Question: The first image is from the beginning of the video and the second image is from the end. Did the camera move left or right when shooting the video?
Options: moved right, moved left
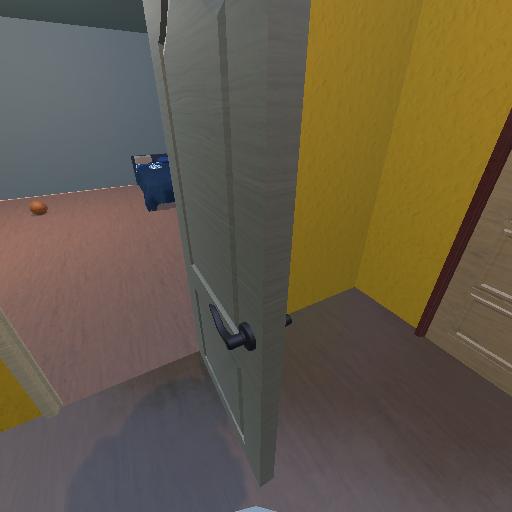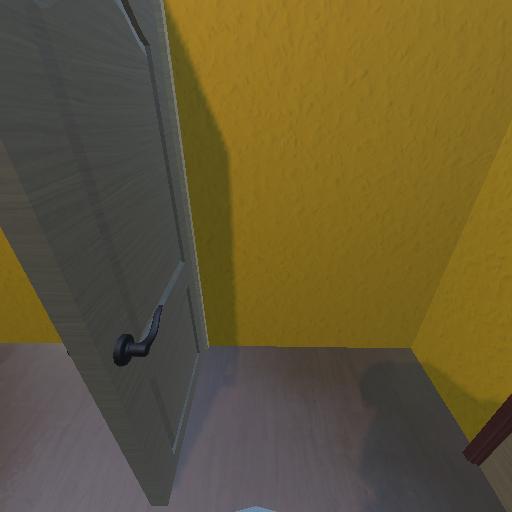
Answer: moved right